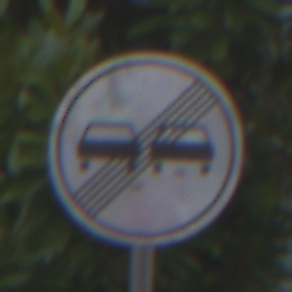
Verkehrszeichen: EndeUeberholverbot
Umgebung: Outdoor, Urban
Tageszeit: Midday
Wetter: Overcast
Licht: Natural
Jahreszeit: NotSpecified
Kontrast: LowContrast